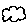
Label: cloud